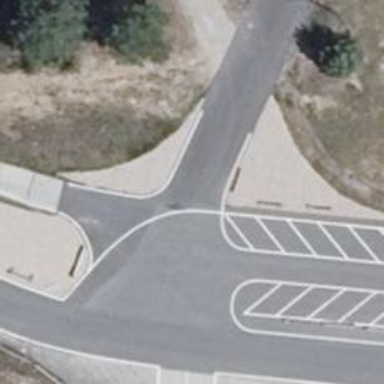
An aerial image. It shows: Service road with concrete plates surface.